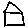
Label: house